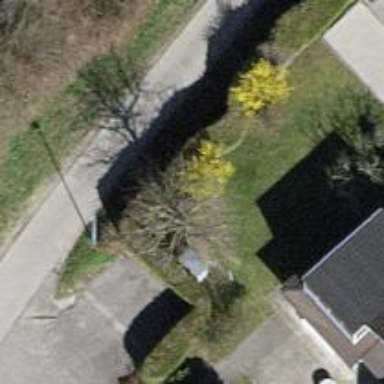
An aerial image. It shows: Hedge acting as barrier.